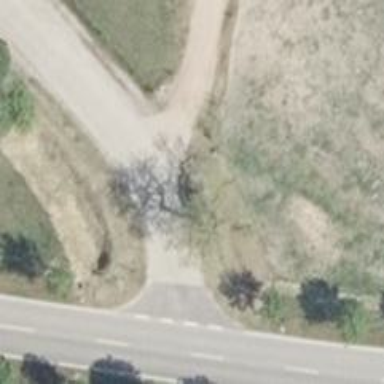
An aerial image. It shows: Service road with grade 1 tracktype.